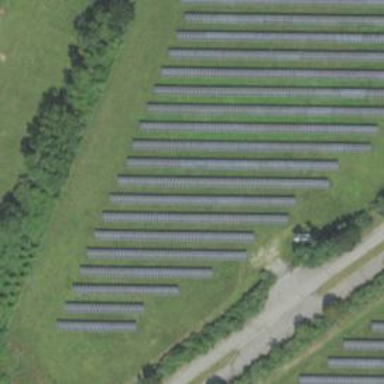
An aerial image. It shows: Solar power plant with photovoltaic technology. The plant produces electricity and is surrounded by fence.